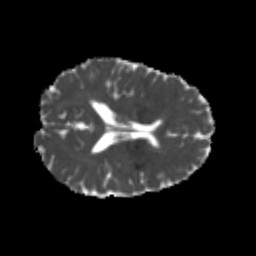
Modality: MD
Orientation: axial
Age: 24
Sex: female
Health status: healthy
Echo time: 0.074 s